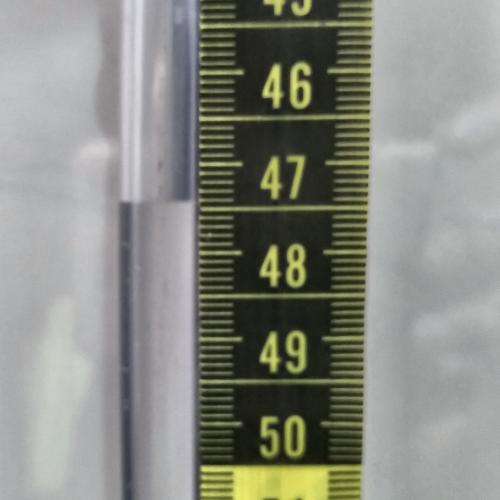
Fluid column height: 47.4 cm